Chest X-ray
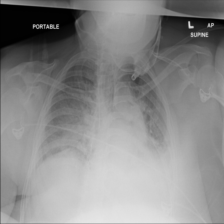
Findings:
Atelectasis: negative
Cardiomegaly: negative
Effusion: negative
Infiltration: positive
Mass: negative
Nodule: negative
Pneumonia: negative
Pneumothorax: negative
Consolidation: negative
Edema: negative
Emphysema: negative
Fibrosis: negative
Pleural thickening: negative
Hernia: negative